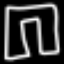
Label: pants